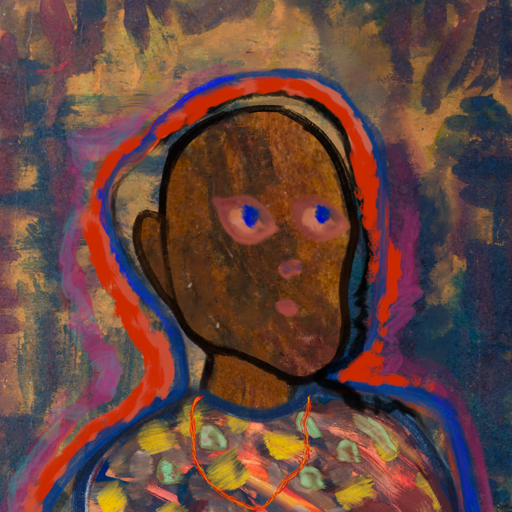
Background: InTheSun, Head And Neck Side: Mosgoul, Face Side: Mother_And_Son_Mother, Bust: Mother_And_Son_Mother, Hair Side: Experience, Head Accessory: Blank, Second Necklace: Gypsy_Mother_2, Necklace: Blank, Baby: Blank